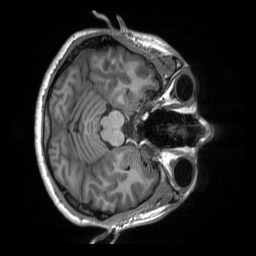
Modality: T1w
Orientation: axial
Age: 26
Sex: male
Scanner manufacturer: siemens
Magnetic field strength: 3 T
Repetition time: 2.53 s
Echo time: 0.00219 s